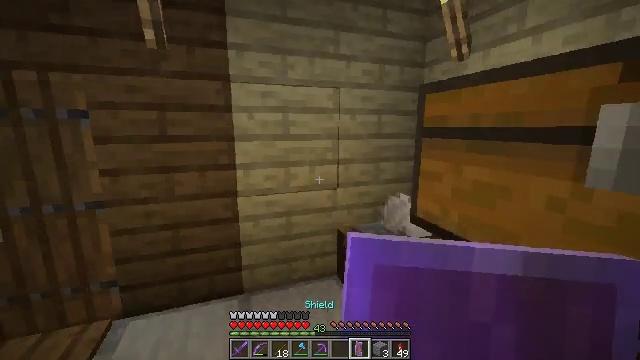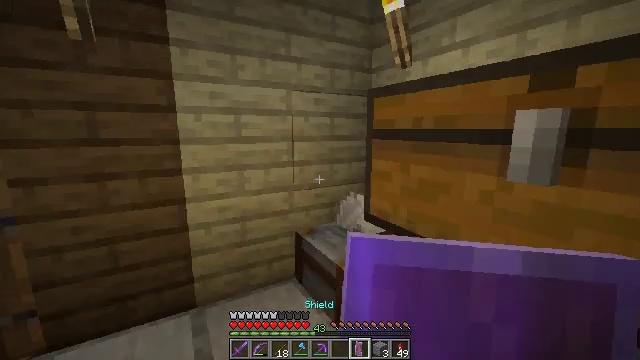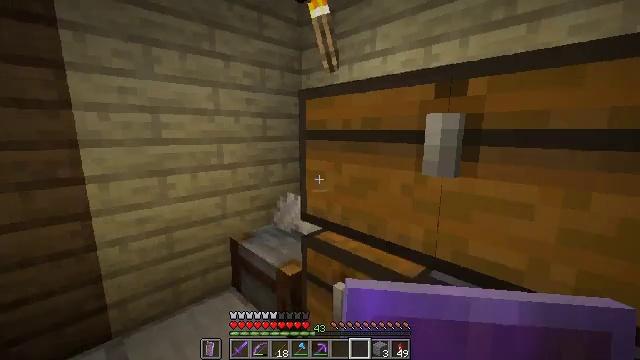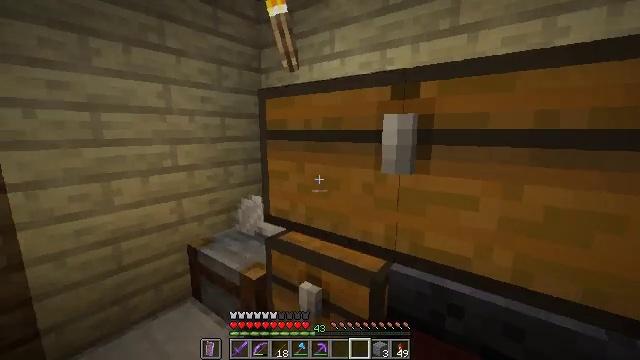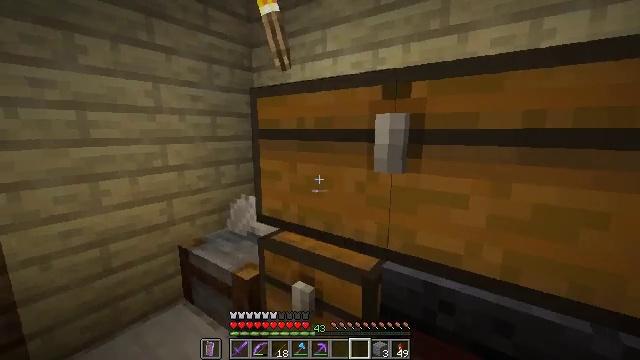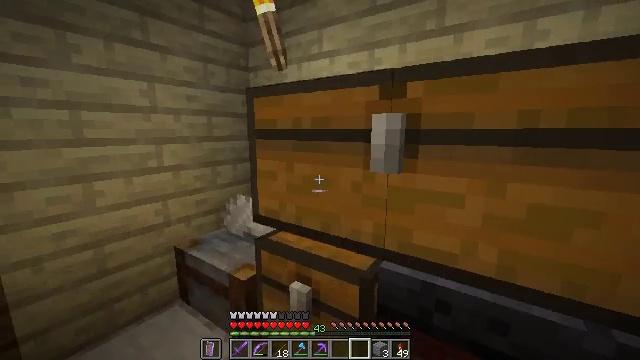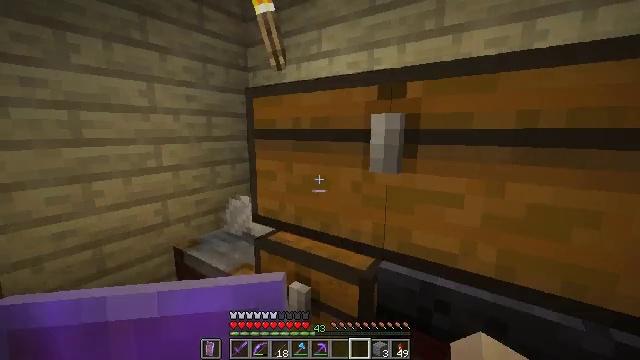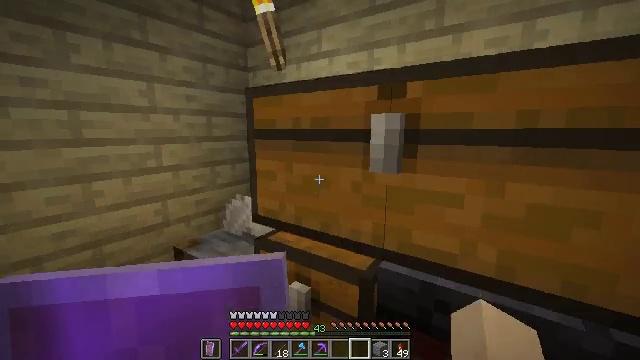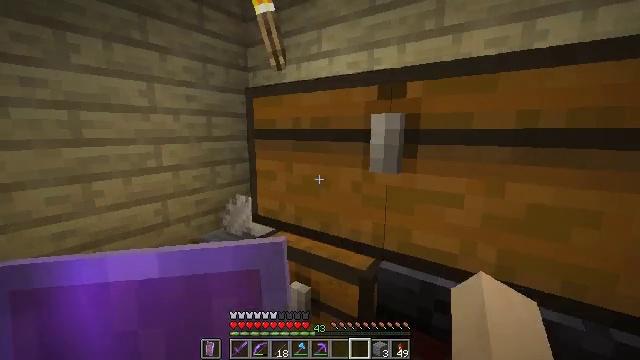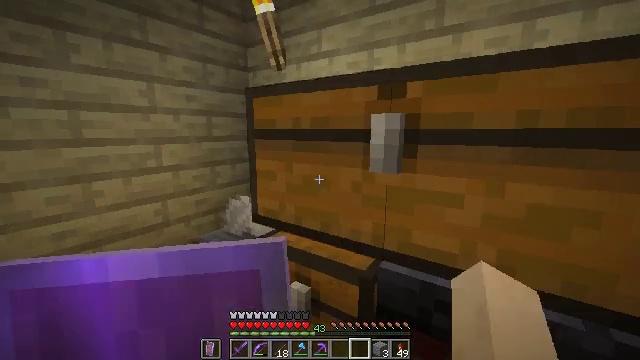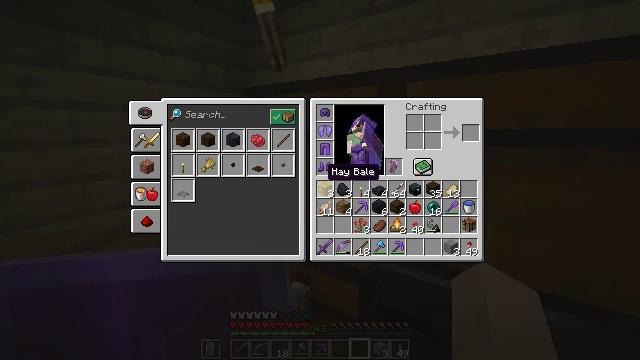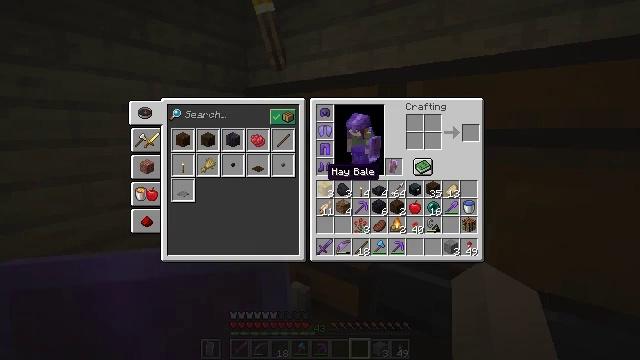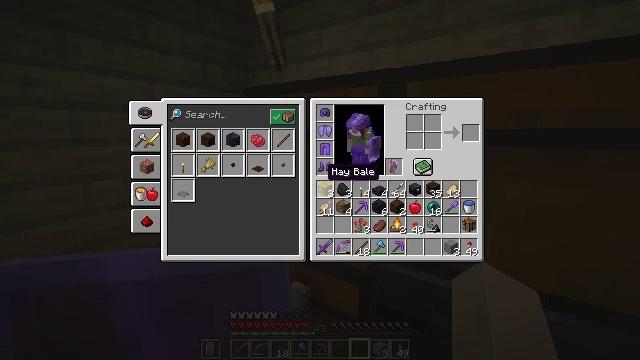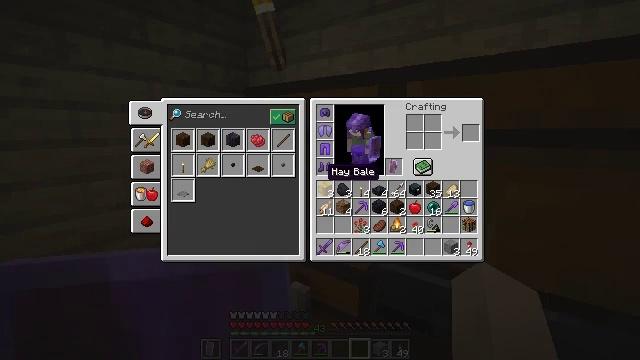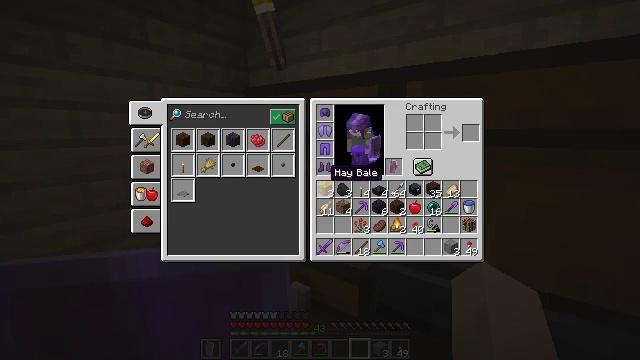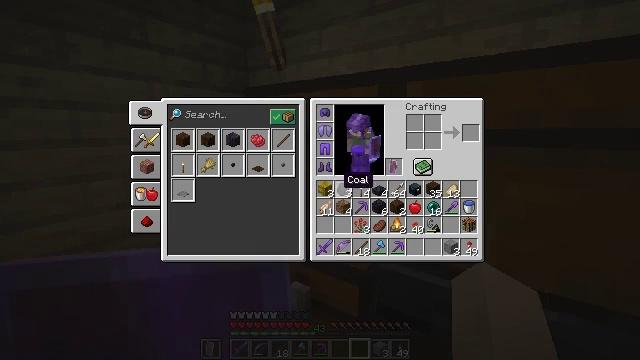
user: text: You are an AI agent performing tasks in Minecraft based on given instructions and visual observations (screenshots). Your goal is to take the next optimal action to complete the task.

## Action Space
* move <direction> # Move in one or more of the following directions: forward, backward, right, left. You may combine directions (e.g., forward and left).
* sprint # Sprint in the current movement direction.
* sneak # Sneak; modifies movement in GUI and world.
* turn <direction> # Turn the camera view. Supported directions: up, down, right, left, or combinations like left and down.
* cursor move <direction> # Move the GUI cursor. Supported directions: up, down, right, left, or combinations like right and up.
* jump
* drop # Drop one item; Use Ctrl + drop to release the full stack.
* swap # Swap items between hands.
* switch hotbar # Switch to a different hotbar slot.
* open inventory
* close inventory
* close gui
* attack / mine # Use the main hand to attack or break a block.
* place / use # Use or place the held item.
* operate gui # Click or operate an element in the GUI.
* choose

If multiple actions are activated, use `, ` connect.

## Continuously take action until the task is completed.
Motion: motion action
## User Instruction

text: Attack the sea lantern to retrieve it.
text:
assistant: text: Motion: turn right
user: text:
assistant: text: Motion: turn right
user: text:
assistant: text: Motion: turn right
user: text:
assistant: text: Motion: turn right
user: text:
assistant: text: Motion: no_op
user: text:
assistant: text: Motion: no_op
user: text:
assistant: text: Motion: no_op
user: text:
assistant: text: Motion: no_op
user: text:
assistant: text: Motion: no_op
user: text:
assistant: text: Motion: open inventory
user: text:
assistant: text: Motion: open inventory
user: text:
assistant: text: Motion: open inventory
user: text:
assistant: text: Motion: no_op
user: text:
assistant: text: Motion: no_op
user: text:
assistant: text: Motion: turn right
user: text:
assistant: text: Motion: turn right
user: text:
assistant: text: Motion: no_op
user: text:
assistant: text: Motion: turn right and down
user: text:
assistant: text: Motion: turn right and down
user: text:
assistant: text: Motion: turn right and down
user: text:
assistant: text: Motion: turn right and down
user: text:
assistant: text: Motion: no_op
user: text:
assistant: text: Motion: no_op
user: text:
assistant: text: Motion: no_op
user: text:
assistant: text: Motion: no_op
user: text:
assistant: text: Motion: no_op
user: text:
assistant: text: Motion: no_op
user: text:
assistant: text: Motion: no_op
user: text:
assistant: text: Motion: no_op
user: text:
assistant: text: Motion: turn right